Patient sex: M
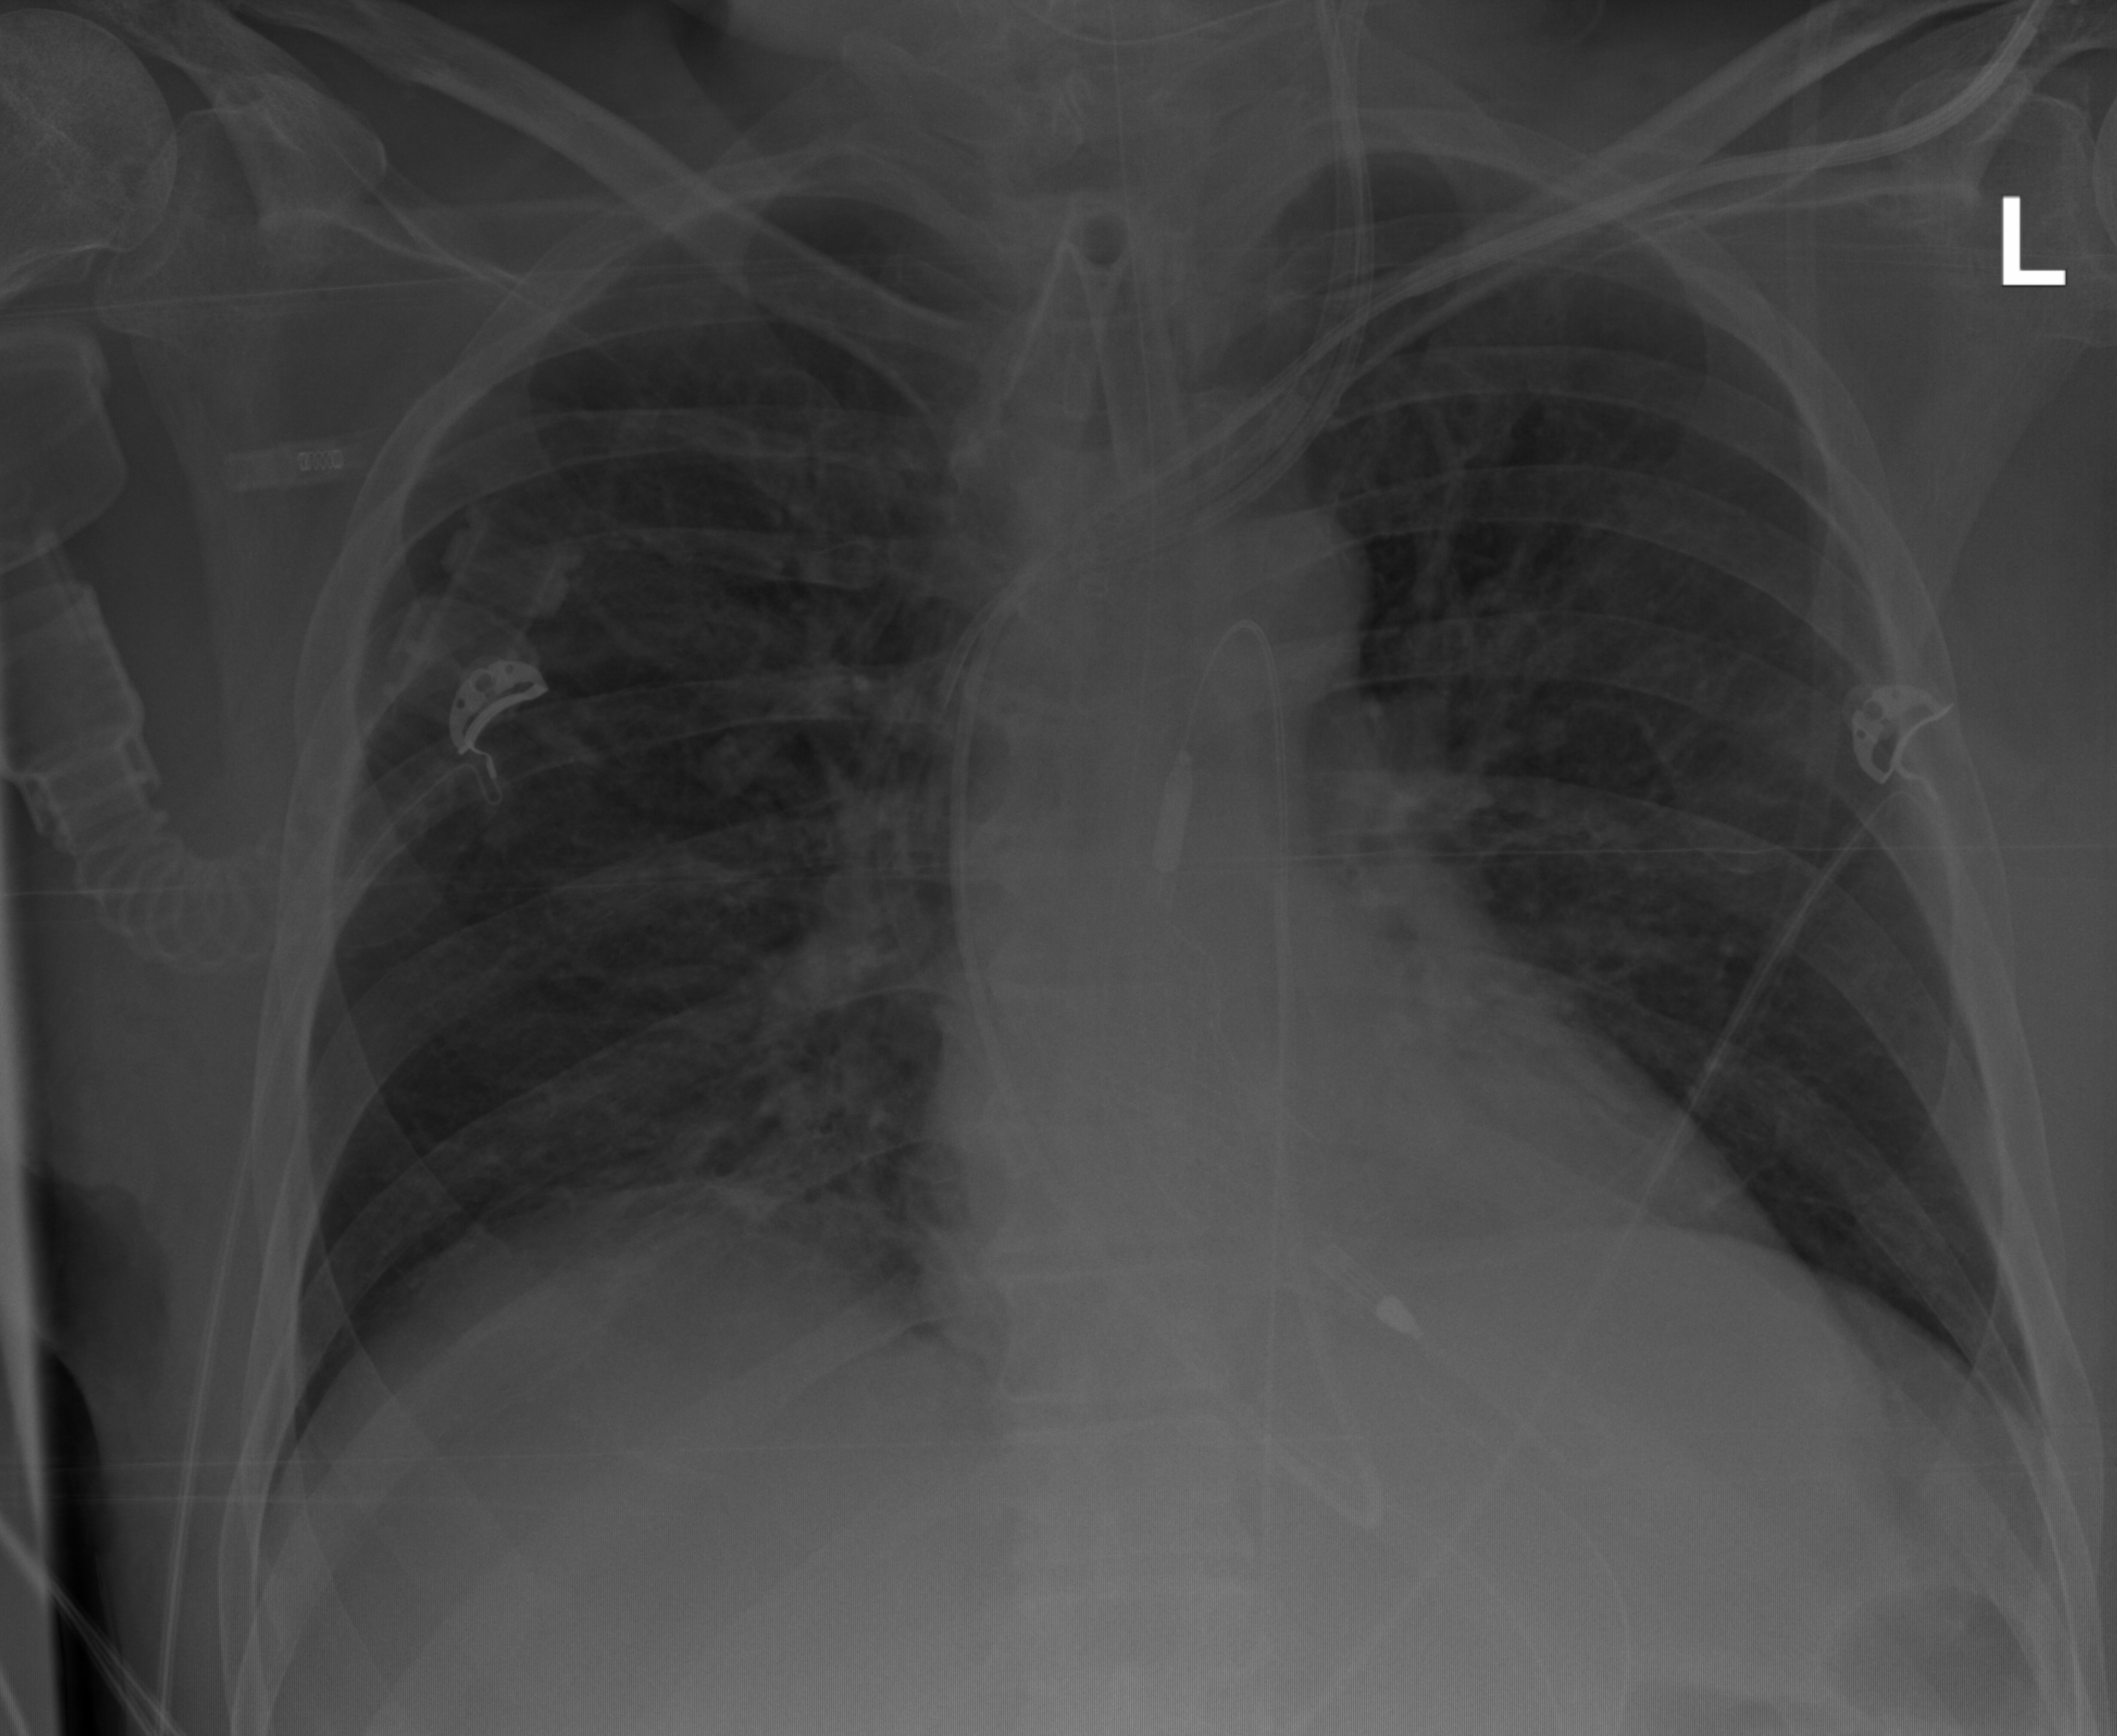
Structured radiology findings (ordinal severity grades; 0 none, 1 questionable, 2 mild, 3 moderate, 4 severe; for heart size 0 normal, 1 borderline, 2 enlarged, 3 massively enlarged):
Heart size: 1
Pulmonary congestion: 0
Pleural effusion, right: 0
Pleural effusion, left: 0
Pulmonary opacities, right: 0
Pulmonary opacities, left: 0
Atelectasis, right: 2
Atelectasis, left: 0